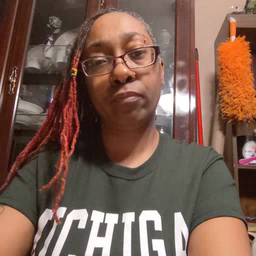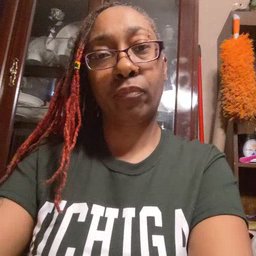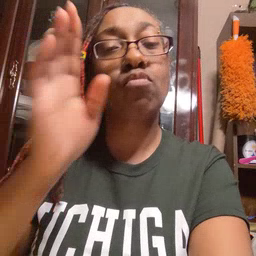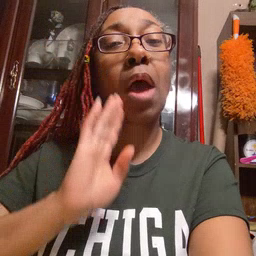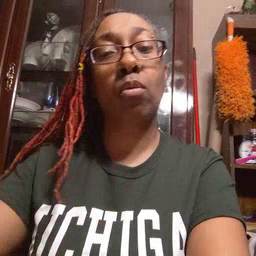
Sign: brown